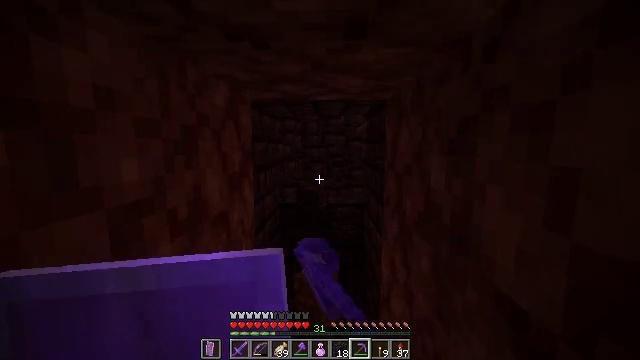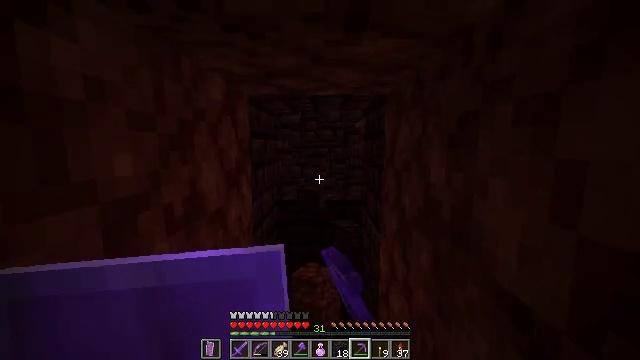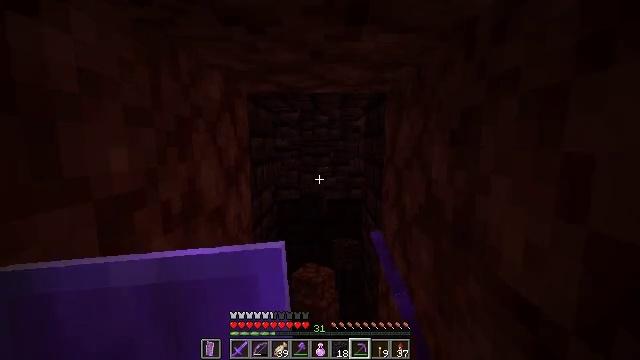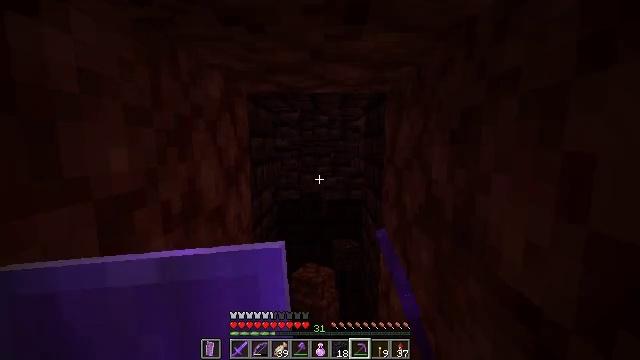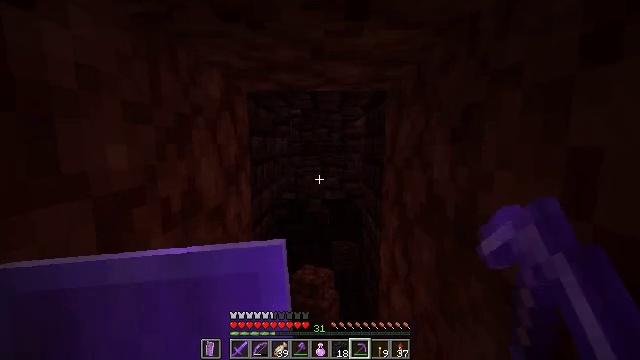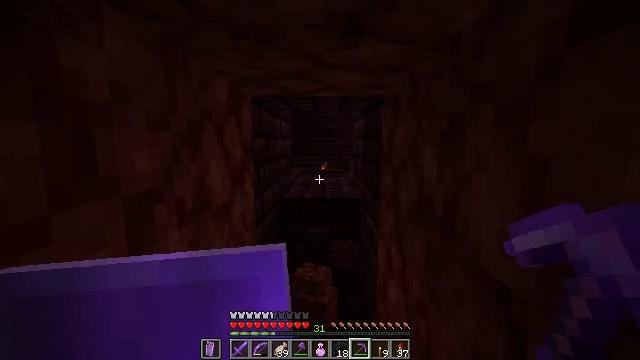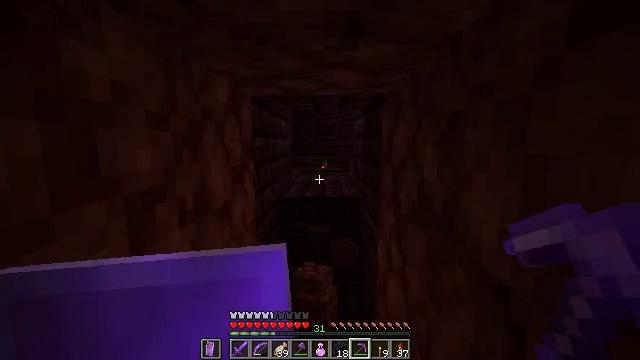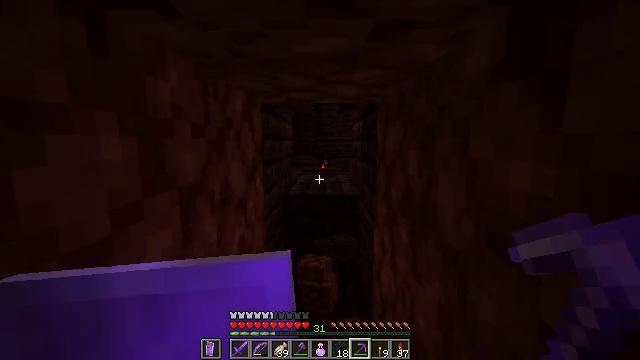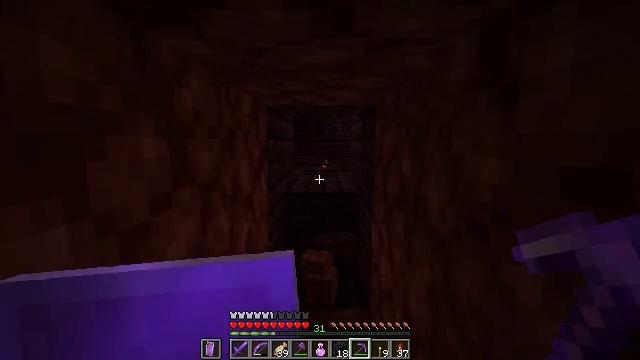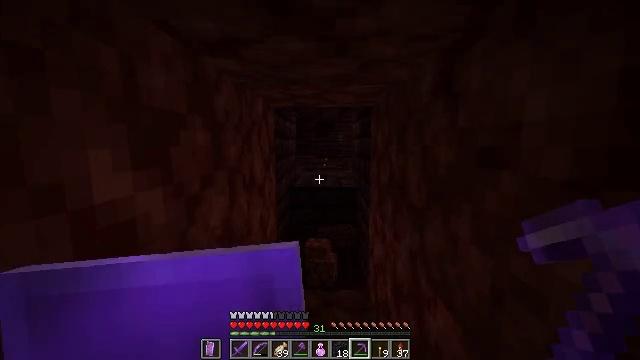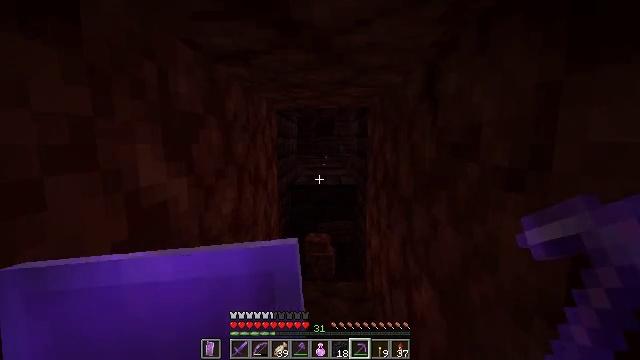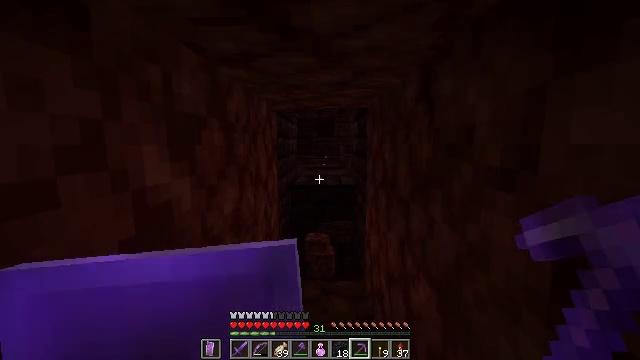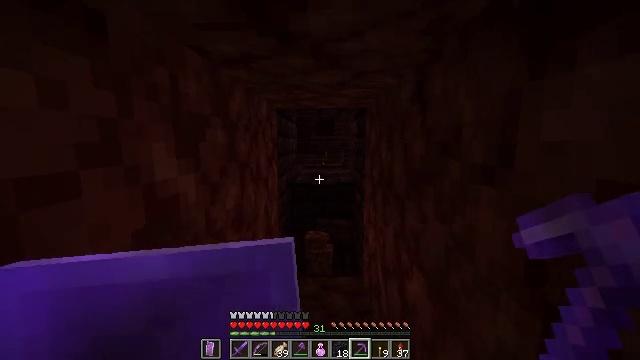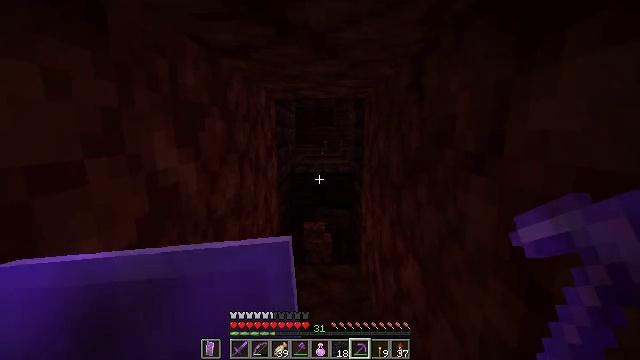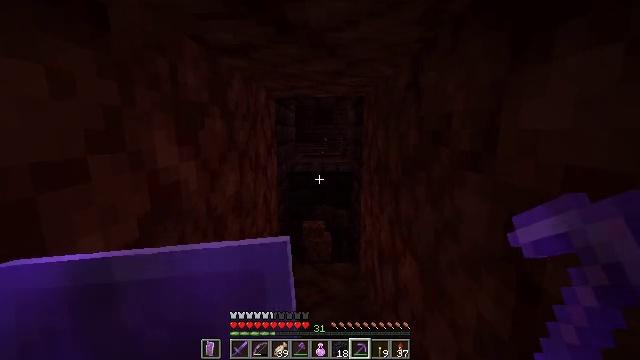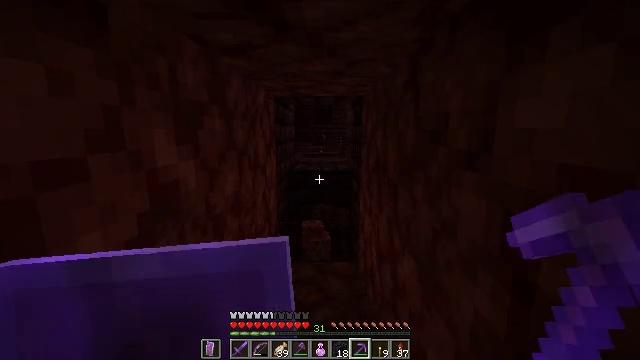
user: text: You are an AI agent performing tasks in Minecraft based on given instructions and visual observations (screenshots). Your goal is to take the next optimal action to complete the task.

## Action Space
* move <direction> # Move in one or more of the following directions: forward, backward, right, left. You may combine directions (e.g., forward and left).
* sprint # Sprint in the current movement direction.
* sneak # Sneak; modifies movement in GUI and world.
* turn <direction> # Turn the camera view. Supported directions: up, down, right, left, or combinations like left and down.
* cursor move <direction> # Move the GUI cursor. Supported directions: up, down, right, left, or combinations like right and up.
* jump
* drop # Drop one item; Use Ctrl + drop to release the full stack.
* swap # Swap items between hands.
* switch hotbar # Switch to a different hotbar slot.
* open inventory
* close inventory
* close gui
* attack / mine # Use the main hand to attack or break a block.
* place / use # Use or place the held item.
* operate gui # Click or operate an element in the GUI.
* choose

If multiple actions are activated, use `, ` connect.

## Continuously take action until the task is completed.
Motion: motion action
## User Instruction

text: Gather some nether bricks.
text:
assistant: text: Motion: no_op
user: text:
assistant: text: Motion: no_op
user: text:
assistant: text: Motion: no_op
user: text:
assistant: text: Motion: no_op
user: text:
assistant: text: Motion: move back
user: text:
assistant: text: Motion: move back
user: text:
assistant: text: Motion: move back
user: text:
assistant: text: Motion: move back
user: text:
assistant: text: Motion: move back
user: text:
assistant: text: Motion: no_op
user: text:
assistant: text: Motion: no_op
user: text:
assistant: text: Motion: no_op
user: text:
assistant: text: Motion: turn down
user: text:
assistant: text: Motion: no_op
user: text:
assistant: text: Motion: no_op
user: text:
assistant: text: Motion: no_op
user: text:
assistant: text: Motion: no_op
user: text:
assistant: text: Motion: move forward, attack / mine
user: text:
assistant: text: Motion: move forward, attack / mine
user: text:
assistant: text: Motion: move forward, attack / mine
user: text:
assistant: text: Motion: move forward, attack / mine
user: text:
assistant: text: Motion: move forward, attack / mine
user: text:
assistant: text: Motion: move forward, attack / mine
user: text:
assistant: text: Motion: move forward, attack / mine
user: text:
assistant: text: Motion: move forward, attack / mine
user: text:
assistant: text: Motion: move forward, attack / mine
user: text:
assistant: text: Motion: move forward, attack / mine
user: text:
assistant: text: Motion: move forward, attack / mine
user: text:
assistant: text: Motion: move forward, attack / mine
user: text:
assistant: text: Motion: move forward, attack / mine